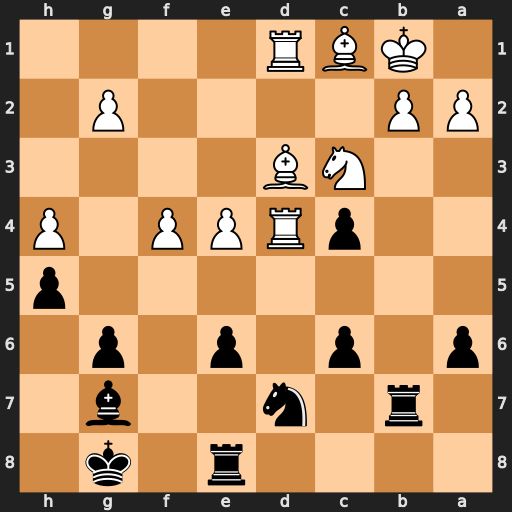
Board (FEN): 4r1k1/1r1n2b1/p1p1p1p1/7p/2pRPP1P/2NB4/PP4P1/1KBR4
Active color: b
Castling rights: -
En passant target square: -
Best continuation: Bxd4 Bxc4 Bxc3